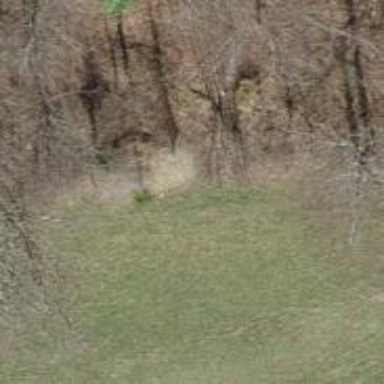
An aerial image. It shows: Wayside cross with historic significance.